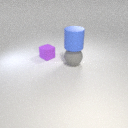
large gray rubber sphere in front of small purple rubber cube